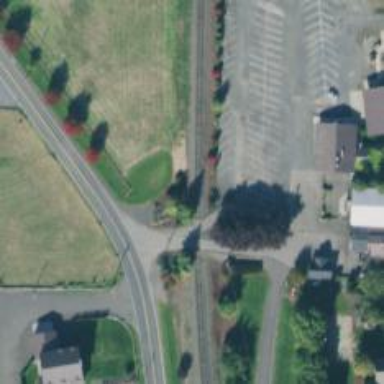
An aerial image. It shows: Railway level crossing.